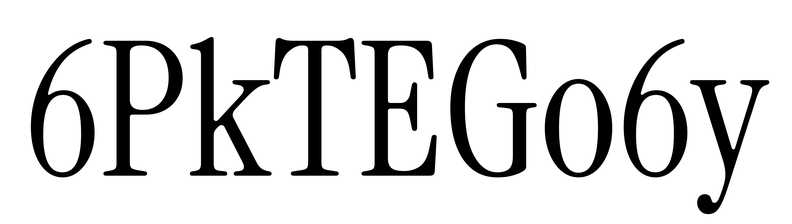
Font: InstrumentSerif-Regular